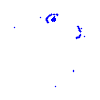
Particle: electron